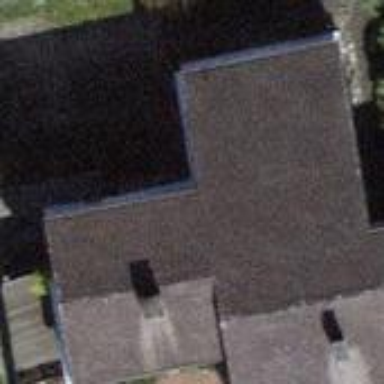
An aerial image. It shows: Building with tile roof.